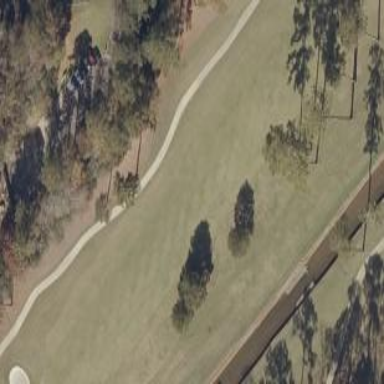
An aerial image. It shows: Golf fairway surrounded by grass.